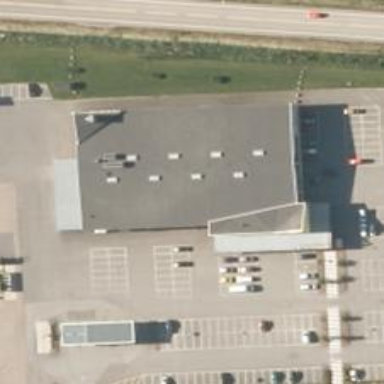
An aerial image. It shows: Supermarket.